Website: home-depot
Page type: customer-info-address
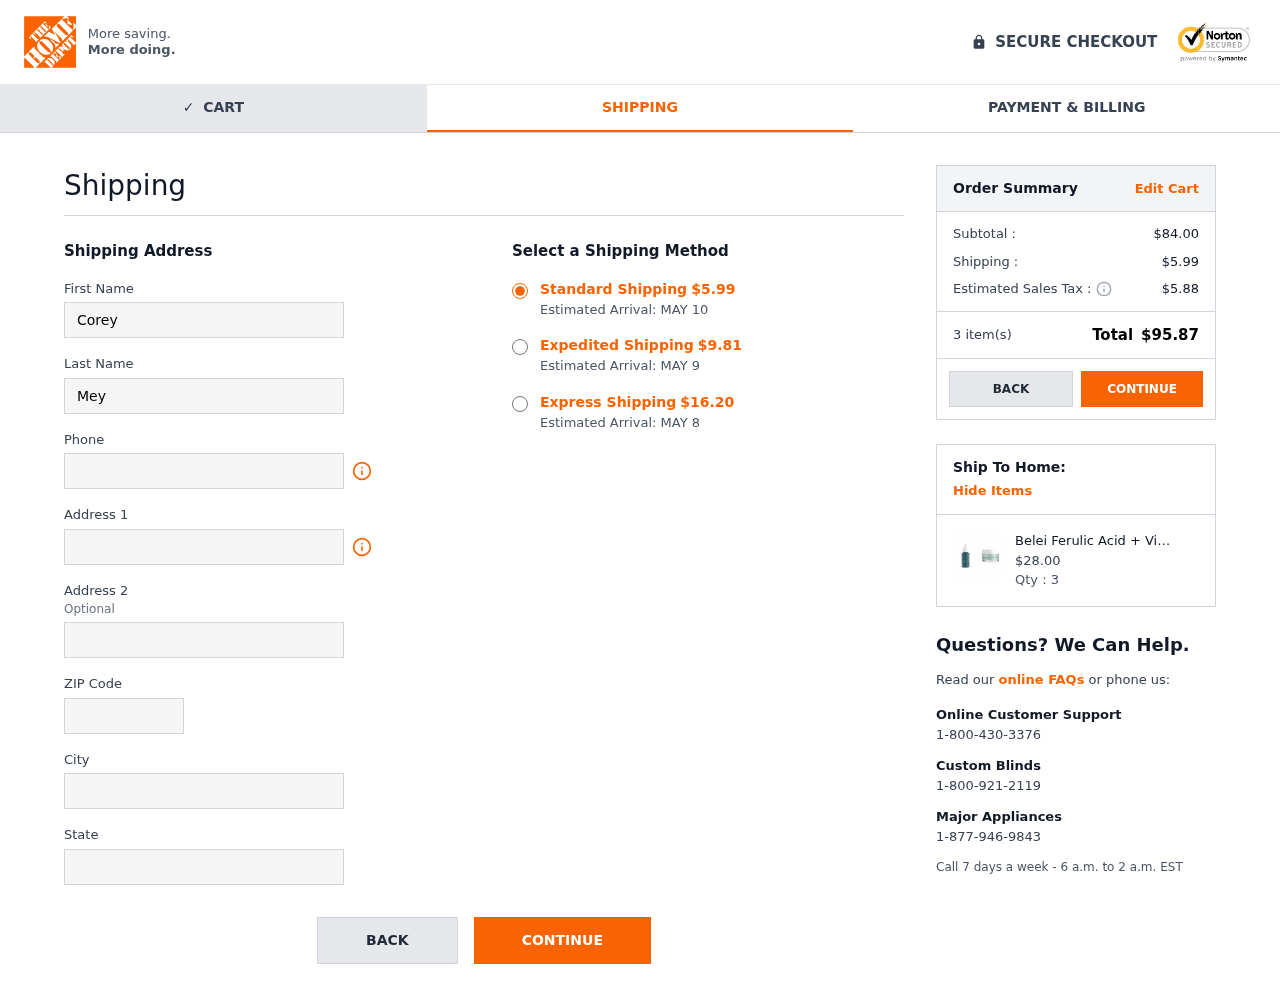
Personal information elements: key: PII_CITY
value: Jenkinsburgh
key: PII_FIRSTNAME
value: Corey
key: PII_LASTNAME
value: Meyer
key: PII_PHONE
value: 6839812455
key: PII_POSTCODE
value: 89311
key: PII_STATE
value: Missouri
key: PII_STREET
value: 95959 Ross Branch Suite 985
Product elements: key: PRODUCT1_NAME
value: Belei Ferulic Acid + Vitamins C and E Serum, Fragrance Free, Paraben Free, 1 Fluid Ounce (30 mL) & T
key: PRODUCT1_PRICE
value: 28
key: PRODUCT1_QUANTITY
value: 3
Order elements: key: ORDER_SHIPPING_COST
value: $5.99
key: ORDER_DELIVERY_DATE
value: Estimated Arrival: MAY 10
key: ORDER_SHIPPING_COST_EXPEDITED
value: $9.81
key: ORDER_DELIVERY_DATE_EXPEDITED
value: Estimated Arrival: MAY 9
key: ORDER_SHIPPING_COST_EXPRESS
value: $16.20
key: ORDER_DELIVERY_DATE_EXPRESS
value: Estimated Arrival: MAY 8
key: ORDER_SUBTOTAL
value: $84.00
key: ORDER_TAX
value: $5.88
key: ORDER_NUM_ITEMS
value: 3 item(s)
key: ORDER_TOTAL
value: $95.87